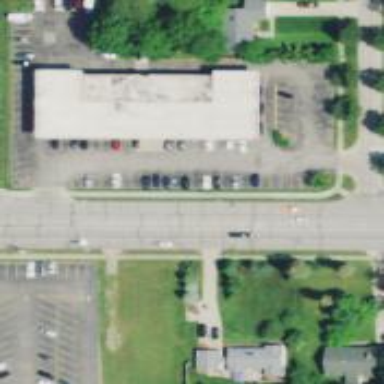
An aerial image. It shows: Post office.